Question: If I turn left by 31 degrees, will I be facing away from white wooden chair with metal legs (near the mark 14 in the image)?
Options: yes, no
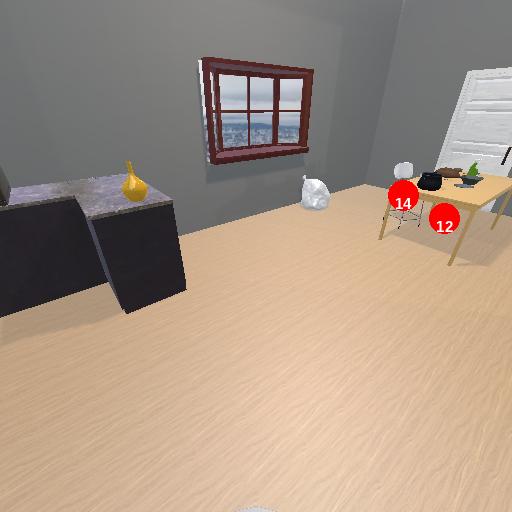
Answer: yes